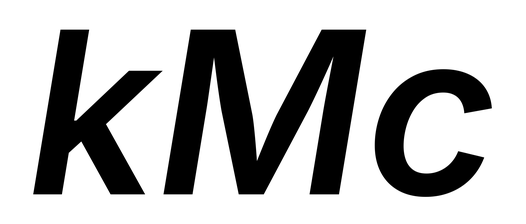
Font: Inter-Italic_SemiBold_Italic